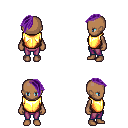
a pixel art fantasy rpg character, female body template, human, dark skin, gold chest armor, magenta pants, purple long mohawk hairstyle, four views (front, back, left, right), 2x2 character sprite sheet, small pixel art, hard edges, no anti-aliasing